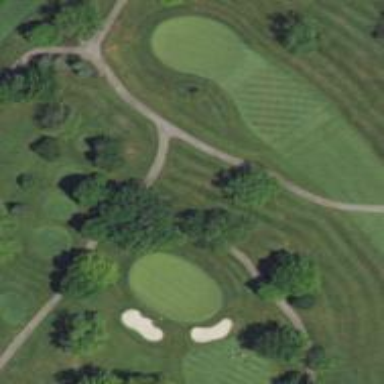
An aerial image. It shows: Path used for both walking and golf.